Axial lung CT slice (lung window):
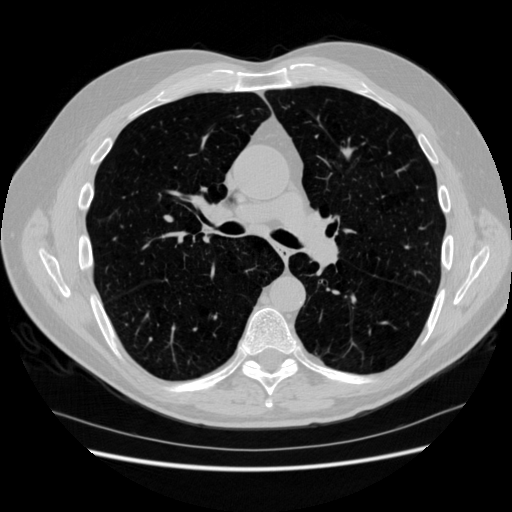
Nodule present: no